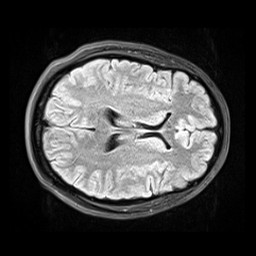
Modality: FLAIR
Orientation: axial
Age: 25
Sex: female
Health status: healthy
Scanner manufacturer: siemens
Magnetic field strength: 3 T
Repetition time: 9 s
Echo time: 0.088 s